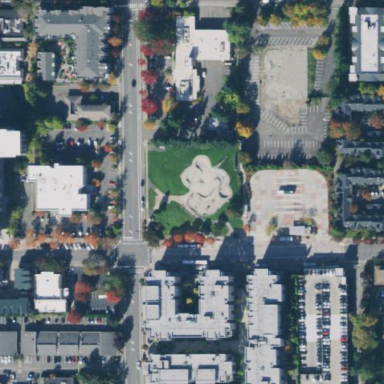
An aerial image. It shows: Park.